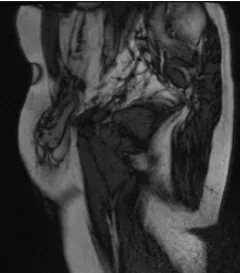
(B) High in T2 emphasized.
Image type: radiology (mri)